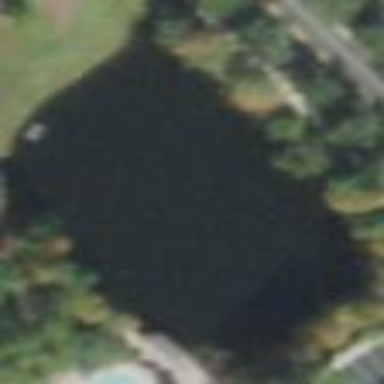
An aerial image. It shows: Serene pond surrounded by nature.